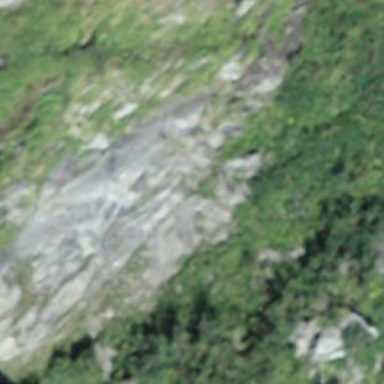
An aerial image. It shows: Landscape dominated by bare rock.